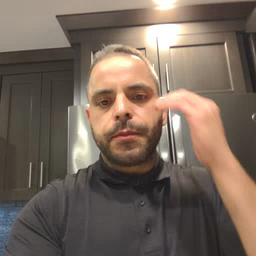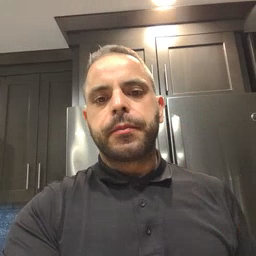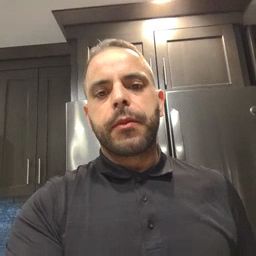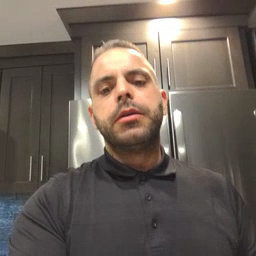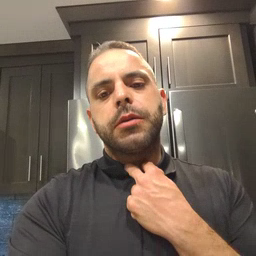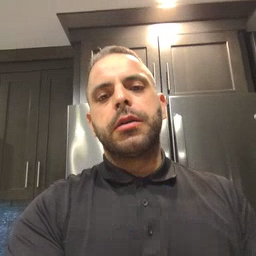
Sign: stuck